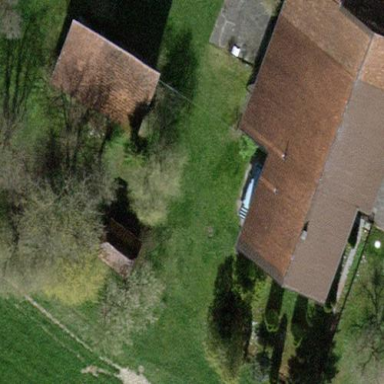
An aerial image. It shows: Farmyard area.